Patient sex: F
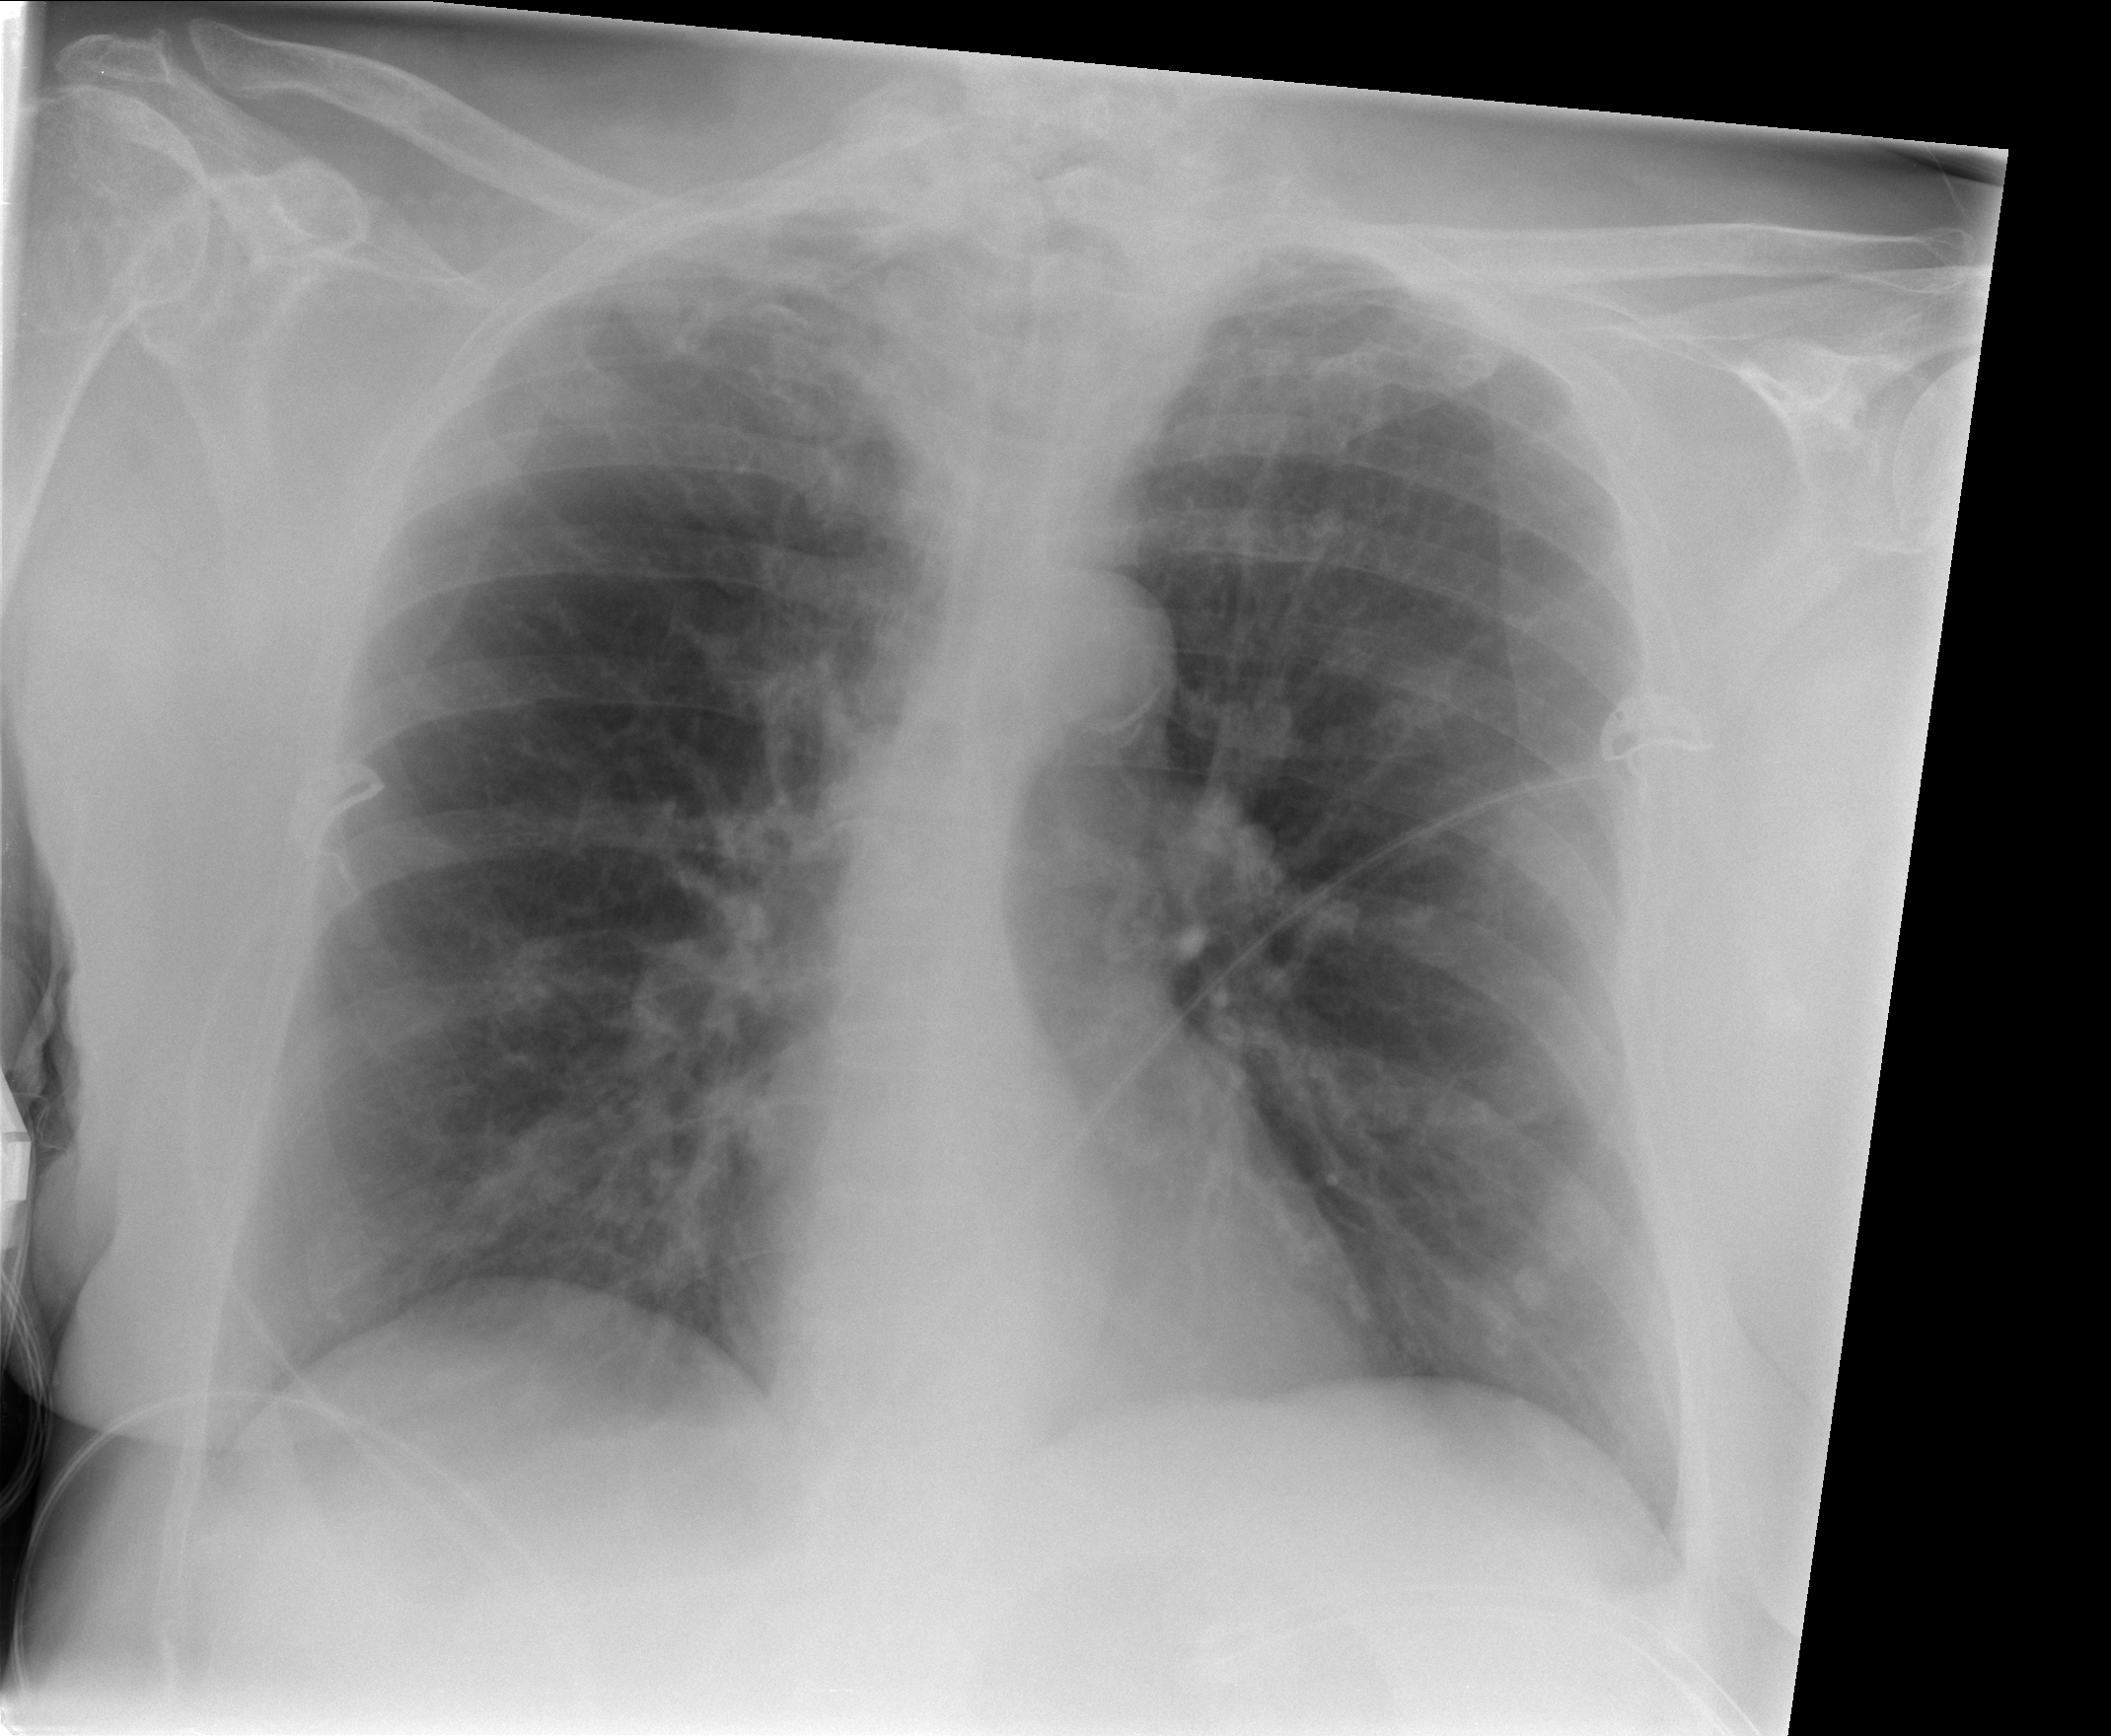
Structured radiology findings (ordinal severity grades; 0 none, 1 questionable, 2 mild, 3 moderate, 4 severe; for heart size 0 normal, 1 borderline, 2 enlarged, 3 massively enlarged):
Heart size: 0
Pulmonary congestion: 0
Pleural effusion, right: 2
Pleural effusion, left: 2
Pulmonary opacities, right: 2
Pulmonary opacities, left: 1
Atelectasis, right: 0
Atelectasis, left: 0